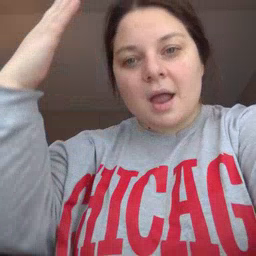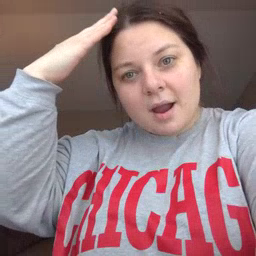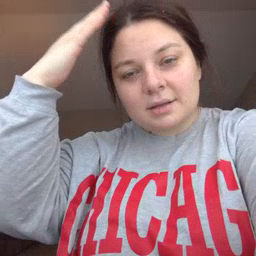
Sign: hat